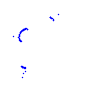
Particle: proton